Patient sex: F
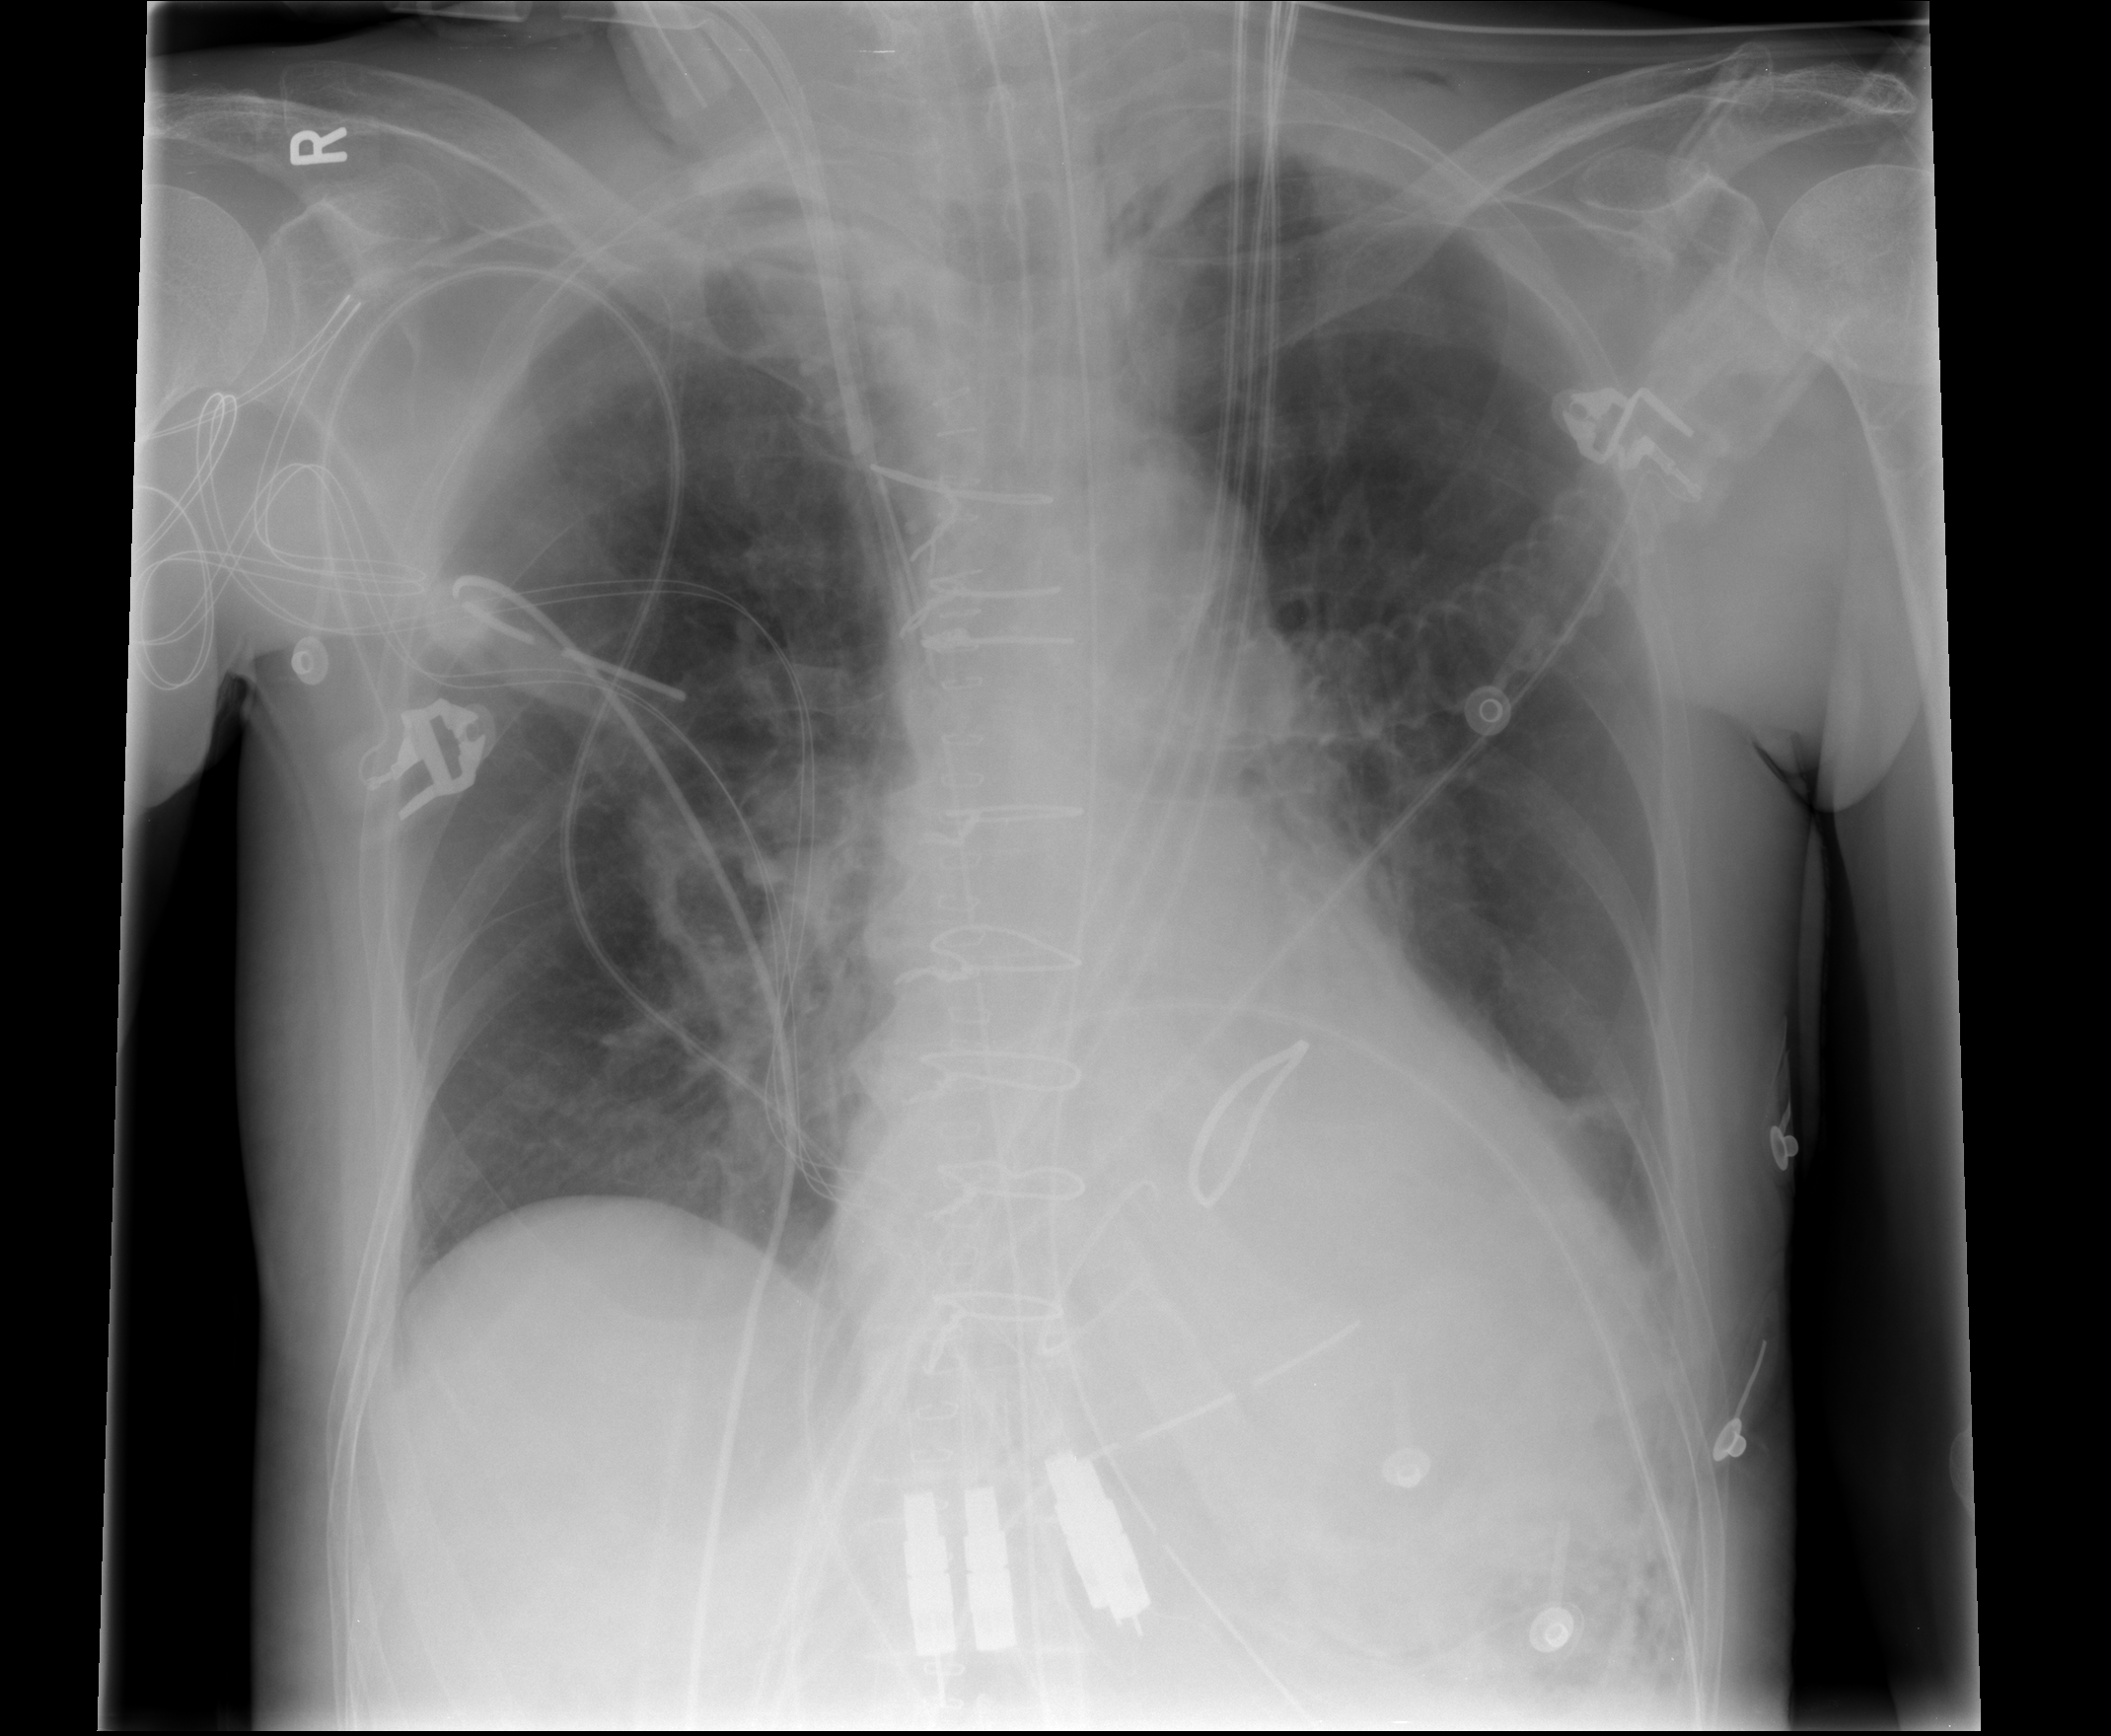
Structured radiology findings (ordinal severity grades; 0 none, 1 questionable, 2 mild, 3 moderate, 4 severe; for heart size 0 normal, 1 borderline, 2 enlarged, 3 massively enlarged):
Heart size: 2
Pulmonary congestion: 3
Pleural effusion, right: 1
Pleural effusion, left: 2
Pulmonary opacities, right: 1
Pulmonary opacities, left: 1
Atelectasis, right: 2
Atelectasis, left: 2